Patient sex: M
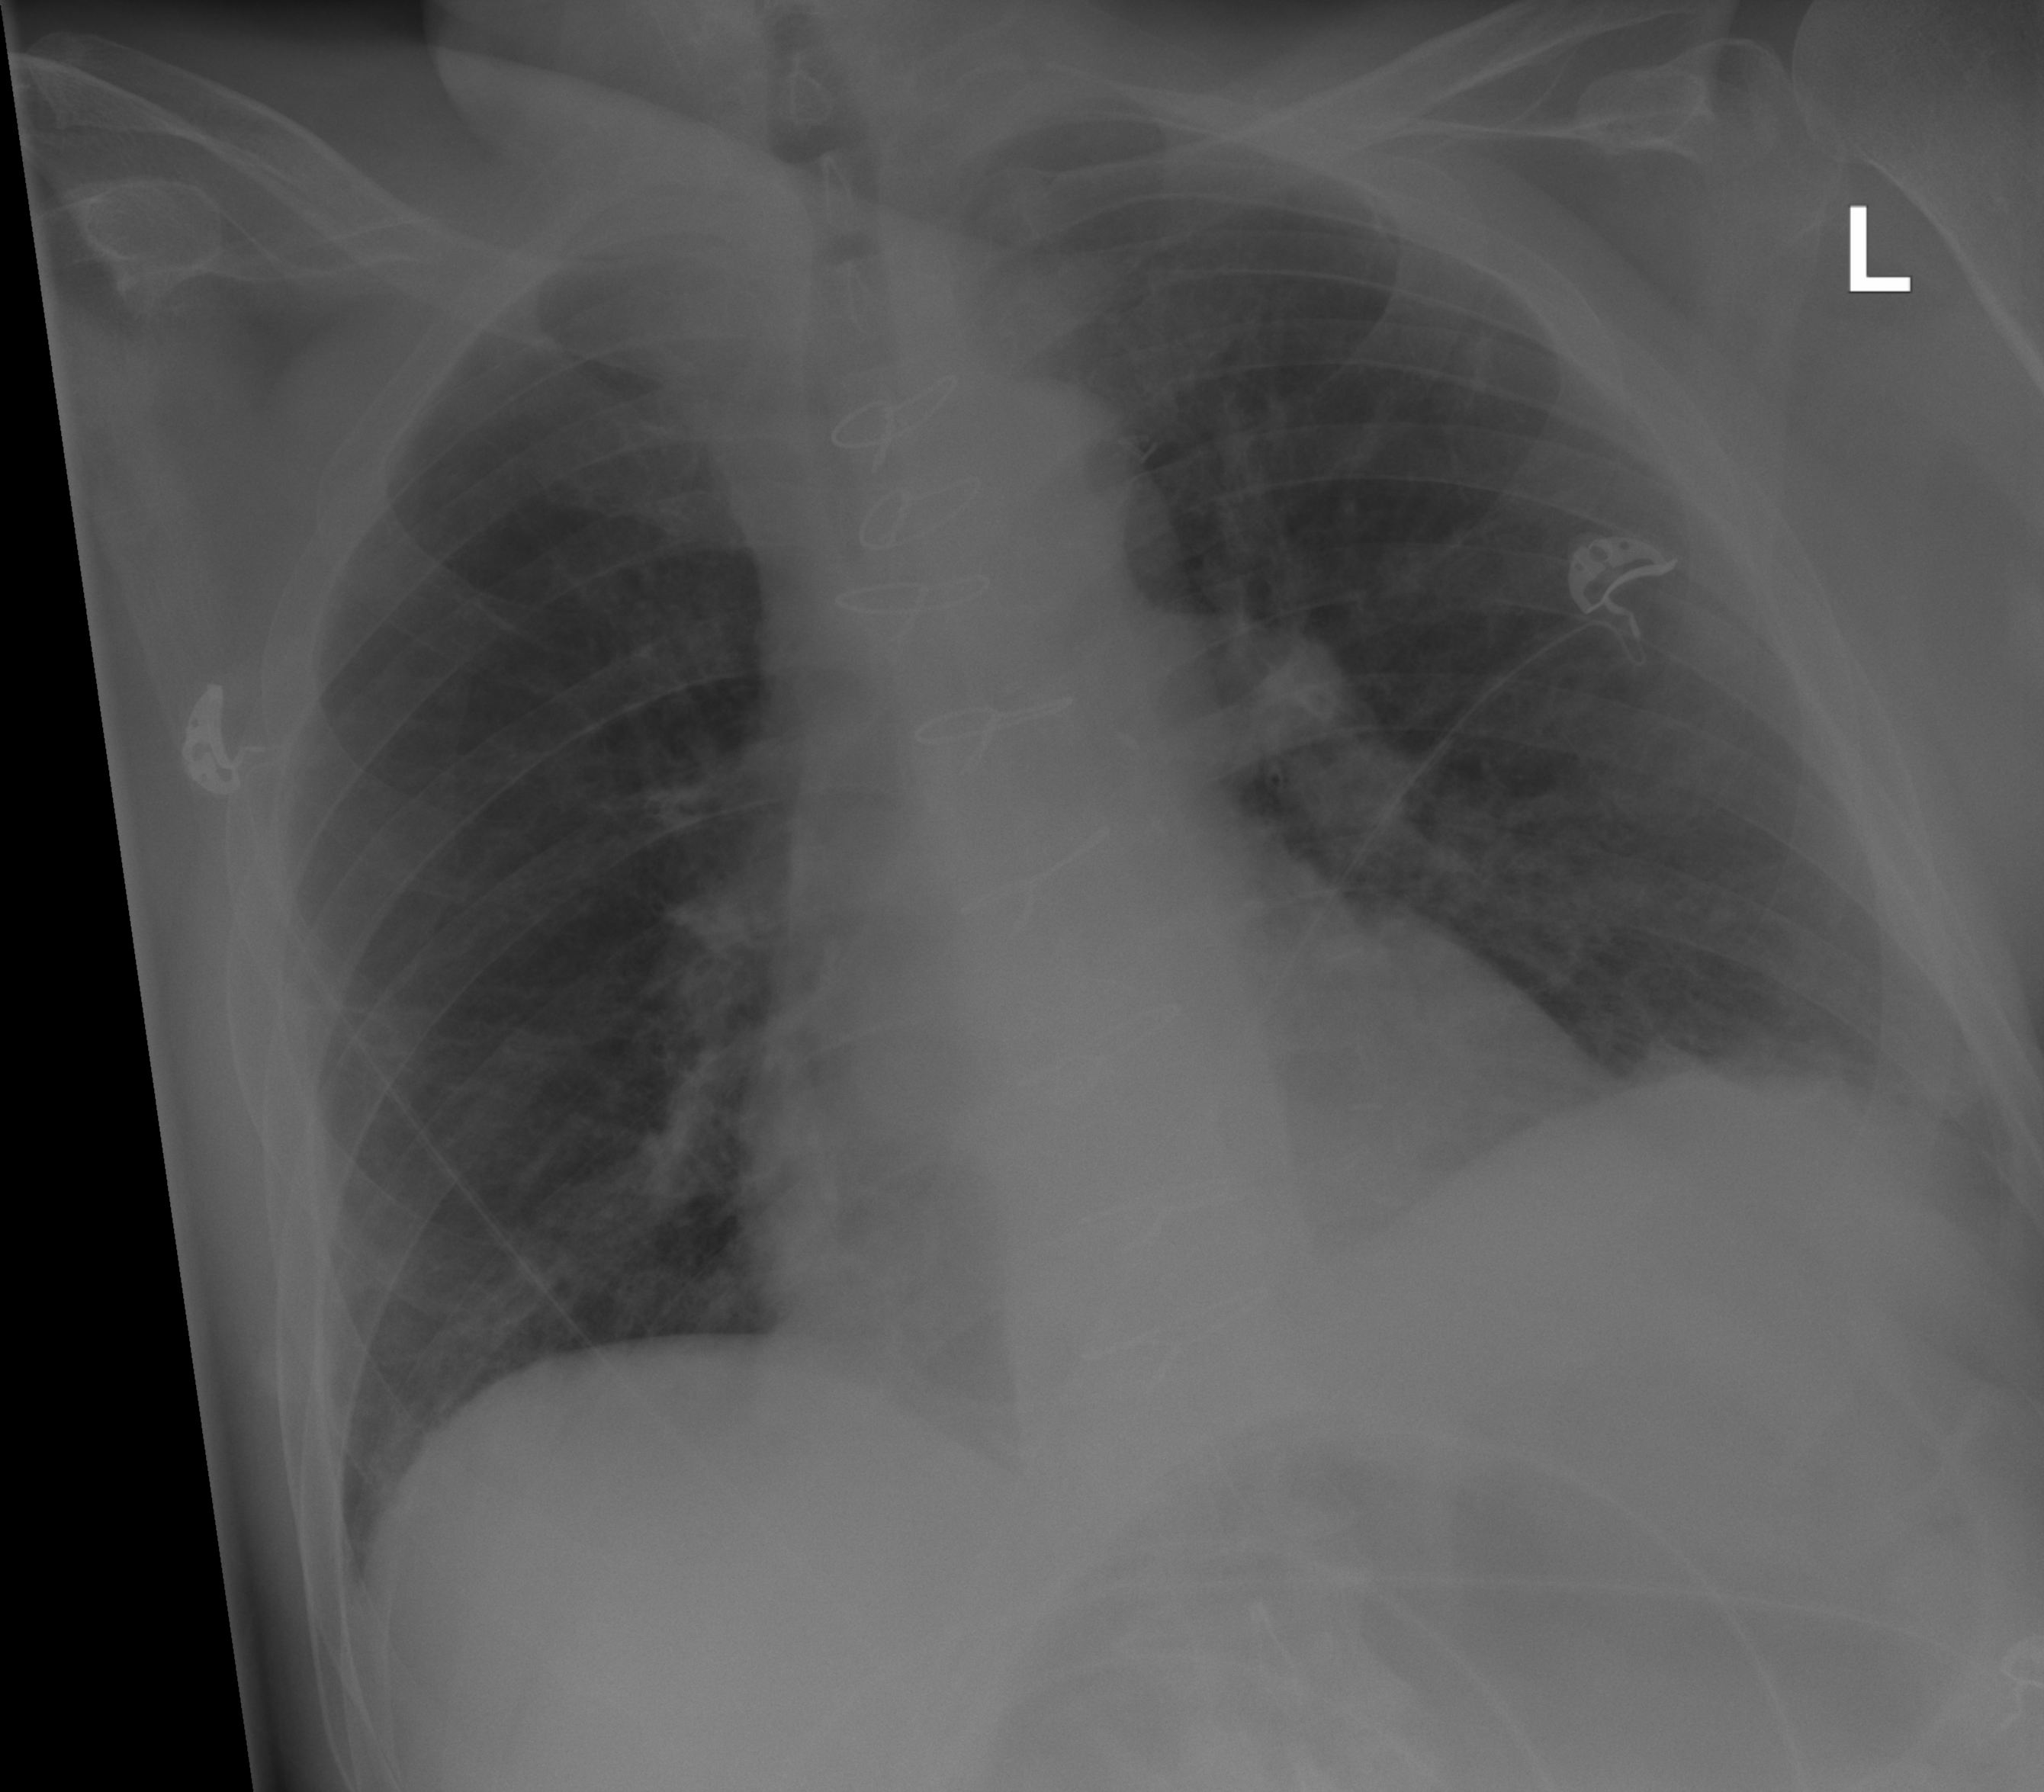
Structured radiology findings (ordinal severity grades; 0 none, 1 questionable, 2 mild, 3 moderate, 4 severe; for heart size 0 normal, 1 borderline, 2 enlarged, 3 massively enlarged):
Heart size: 0
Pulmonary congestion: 2
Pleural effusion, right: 0
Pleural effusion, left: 1
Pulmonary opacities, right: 0
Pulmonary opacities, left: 0
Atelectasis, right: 1
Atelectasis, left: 1